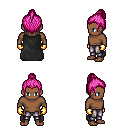
a pixel art fantasy rpg character, male body template, human, dark skin, black cape, metal pants, pink short topknot hairstyle, gold gloves, four views (front, back, left, right), 2x2 character sprite sheet, small pixel art, hard edges, no anti-aliasing